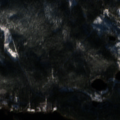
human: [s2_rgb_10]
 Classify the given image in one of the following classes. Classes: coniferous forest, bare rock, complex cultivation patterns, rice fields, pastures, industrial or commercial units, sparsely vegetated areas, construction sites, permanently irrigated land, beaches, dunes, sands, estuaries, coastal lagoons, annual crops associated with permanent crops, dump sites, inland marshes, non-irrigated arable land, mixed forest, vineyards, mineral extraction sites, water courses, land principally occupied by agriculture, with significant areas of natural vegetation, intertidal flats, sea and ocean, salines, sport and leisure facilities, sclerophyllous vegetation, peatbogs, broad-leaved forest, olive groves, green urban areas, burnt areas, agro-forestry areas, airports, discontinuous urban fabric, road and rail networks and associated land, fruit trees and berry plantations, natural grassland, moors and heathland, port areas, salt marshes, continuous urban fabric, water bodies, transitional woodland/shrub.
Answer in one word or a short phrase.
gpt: coniferous forest, mixed forest, water bodies